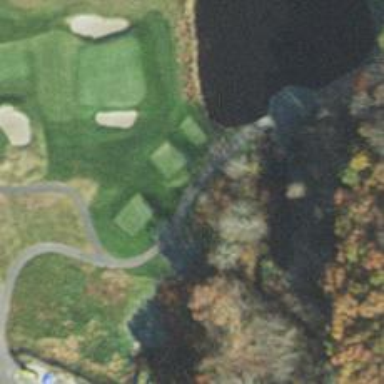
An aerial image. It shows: Path for both road and golf.